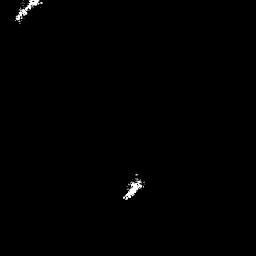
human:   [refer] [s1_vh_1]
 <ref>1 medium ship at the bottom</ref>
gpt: <box>[[46, 68, 55, 78, 0]]</box>